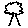
Label: tree